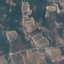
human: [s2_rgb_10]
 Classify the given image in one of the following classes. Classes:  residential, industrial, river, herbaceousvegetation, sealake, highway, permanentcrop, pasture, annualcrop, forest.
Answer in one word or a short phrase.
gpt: PermanentCrop